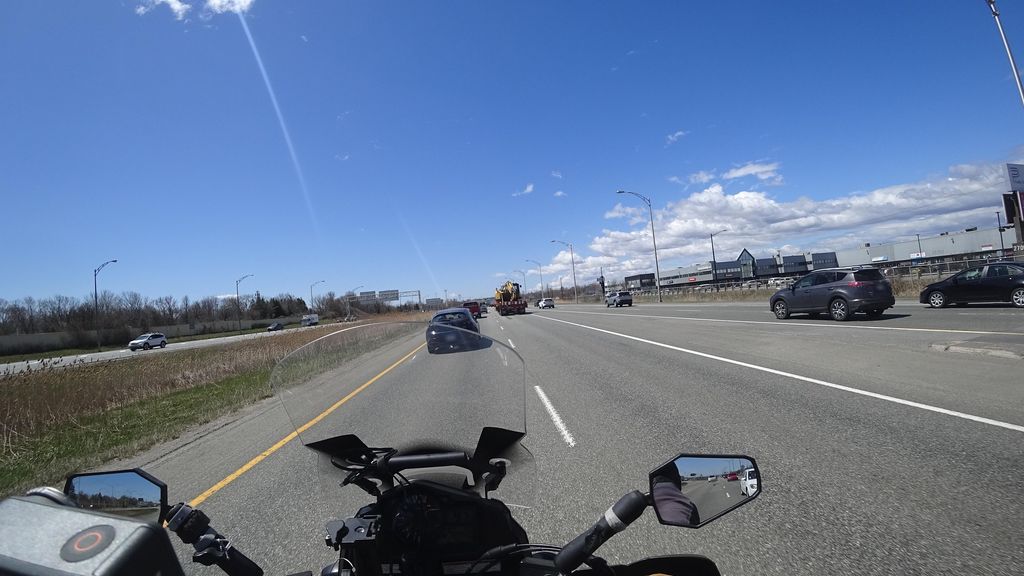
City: quebec_city